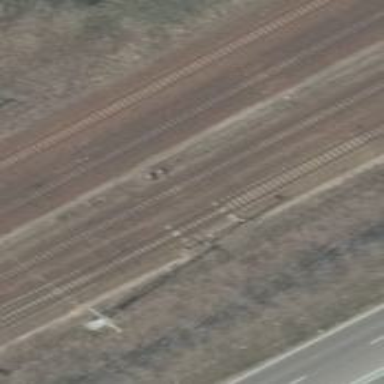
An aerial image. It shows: Railway with electrified contact lines.